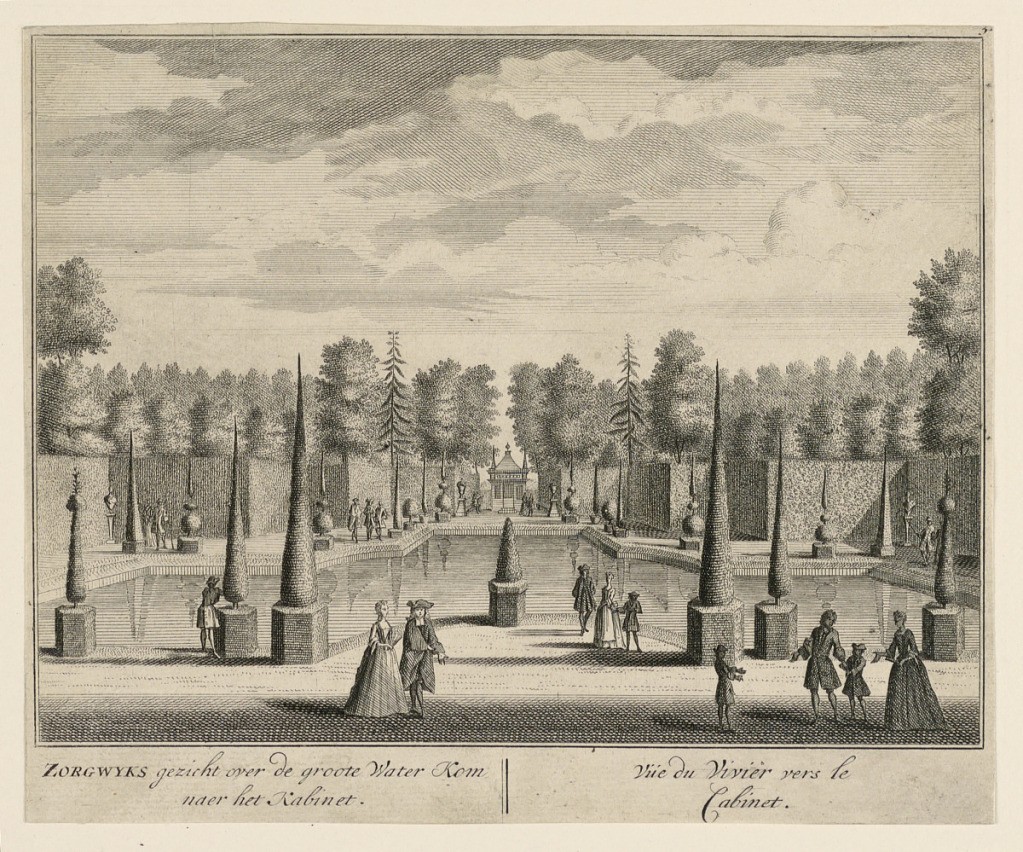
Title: Vüe du Vivier Vers le Cabinet
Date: ca. 1730-1750
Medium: Engraving on paper
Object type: Print
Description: Horizontal rectangle. A garden with clipped topiary surrounding a reflecting pool, around which figures stroll. In the distance a casino. Inscribed below in Dutch and French.